Question: My question is related to Andrie's <URL> to my earlier question. My question is whether is this possible to display the variable labels and car label under the corresponding segments of the dendrogram?
'''
library(ggplot2)
library(ggdendro)
data(mtcars)
x <- as.matrix(scale(mtcars))
dd.row <- as.dendrogram(hclust(dist(t(x))))
ddata_x <- dendro_data(dd.row)
p2 <- ggplot(segment(ddata_x)) +
geom_segment(aes(x=x0, y=y0, xend=x1, yend=y1))
print(p2)
'''

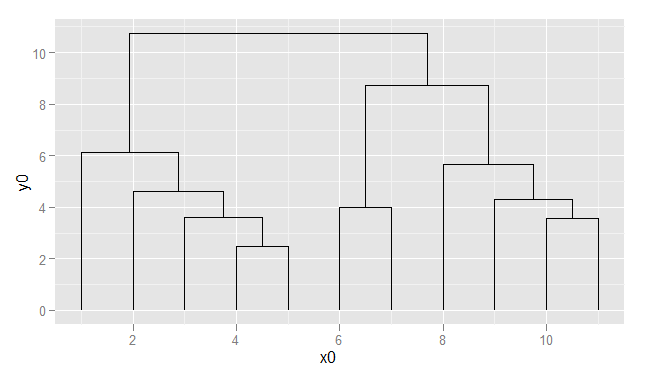
Answer: Make sure you have version 0.0-7 of 'ggdendro' and then use the convenience function 'ggdendrogram':
'''
library(ggplot2)
library(ggdendro)
ggdendrogram(dd.row)
'''

If you want full control over how the labels are displayed, you can extract and manipulate these from 'ddata_x' using either:
'''
ddata_x$labels
label(ddata_x)
'''
To add to your plot:
'''
p2 + geom_text(data=label(ddata_x), aes(label=text, x=x, y=0))
'''
You can find more information in the vignette, 'vignette("ggdendro")'